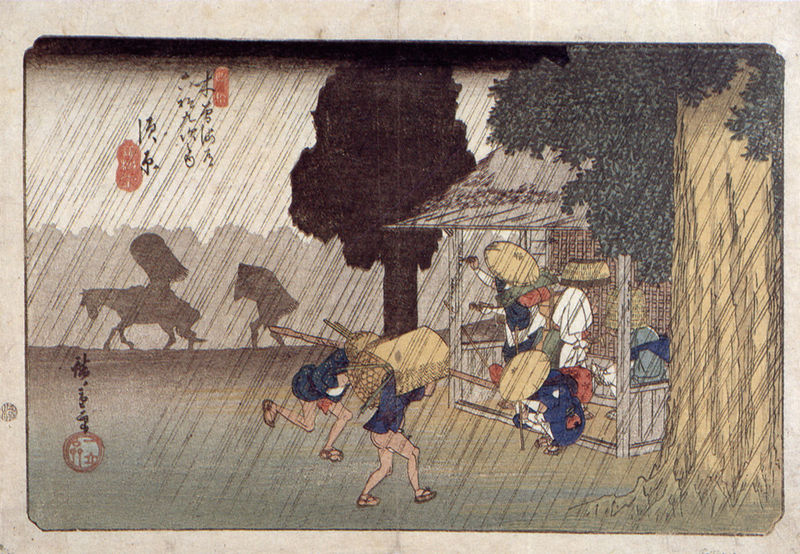
Titel: Suhara, 40. Station; aus der Serie: 69 Stationen der Kiso Straße
Künstler: Utagawa Hiroshige
Institution: Wisconsin, Chazen Museum of Art, E. B. Van Vleck Collection
Schlagwörter: baum, blau, kampf, nackt, schatten, gelb, menschen, hut, hüte, männer, zeichnung, regenschirm, schirm, teppich, bild, signatur, baumstamm, stamm, hütte, esel, pferd, reiter, beine, holzschnitt, japan, schrift, schuhe, laufen, silhouette, sturm, unwetter, wetter, japanisch, schriftzeichen, regen, schild, asien, text, rennen, asiatisch, stempel, chinesisch, china, ungemütlich, springen, farbholzschnitt, eilen, baume, schützen, kalligrafie, hockt, regenschutz, regenguss, husche